九年级 · 画法几何学
如图, 从点 $A$ 看一山坡上的电线杆 $P Q$, 观测点 $P$ 的仰角是 $45^{\circ}$,向前走 $6 m$ 到达 $B$ 点, 测得顶端点 $P$ 和杆底端点 $Q$ 的仰角分别是 $60^{\circ}$和 $30^{\circ}$, 则该电线杆 $P Q$ 的高度 $(\quad)$

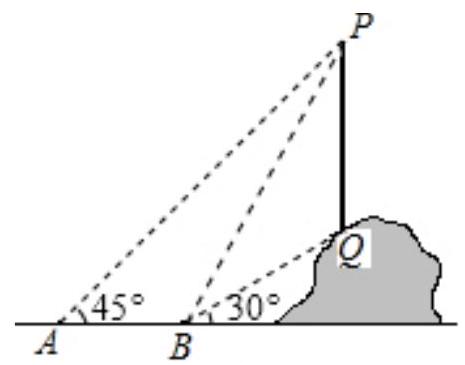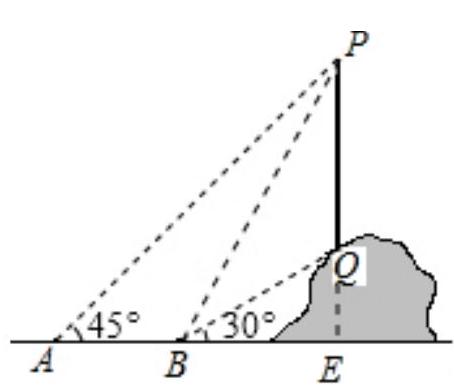
A. $6+2 \sqrt{3}$
B. $6+\sqrt{3}$
C. $10-\sqrt{3}$
D. $8+\sqrt{3}$
答案: A
解析: 延长 $P Q$ 交直线 $A B$ 于点 $E$, 设 $P E=x$ 米.

中, $\angle A=45^{\circ}$,

$x$ 米;

$$
\begin{aligned}
& \because \angle P B E=60^{\circ} \\
& \therefore \angle B P E=30^{\circ}
\end{aligned}
$$

在直角 $\triangle B P E$ 中, $B E=\frac{\sqrt{3}}{3} P E=\frac{\sqrt{3}}{3} x$ 米,

$\because A B=A E-B E=6$ 米,

则 $x-\frac{\sqrt{3}}{3} x=6$,
解得: $x=9+3 \sqrt{3}$.

则 $B E=(3 \sqrt{3}+3)$ 米.

在直角 $\triangle B E Q$ 中, $Q E=\frac{\sqrt{3}}{3} B E=\frac{\sqrt{3}}{3}(3 \sqrt{3}+3)=(3+\sqrt{3})$ 米.

$\therefore P Q=P E-Q E=9+3 \sqrt{3}-(3+\sqrt{3})=6+2 \sqrt{3}$ (米).

答: 电线杆 $P Q$ 的高度是 $6+2 \sqrt{3}$ 米.

故选: $A$.